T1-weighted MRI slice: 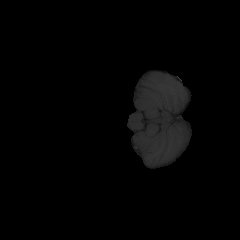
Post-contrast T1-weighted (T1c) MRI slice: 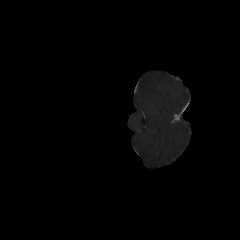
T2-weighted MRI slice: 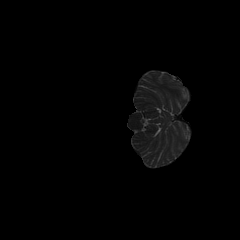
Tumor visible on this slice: no